Question: I am interested to know if there is a possibility to read the records of a table containing hexadecimal values and convert them on-the-fly into string datatype before displaying / using them as a results (like on the example picture, where the raw data is displayed on the left and how the program interprets it on the right portion).

Additionally, I would like to know if there is a possibility of setting a condition (e.g. where) that could be typed as a string (e.g. where like 'OS%') and DBMS could convert it to hex and search for it in a table to narrow down the end results of a query.
Thank you all in advance for your time.
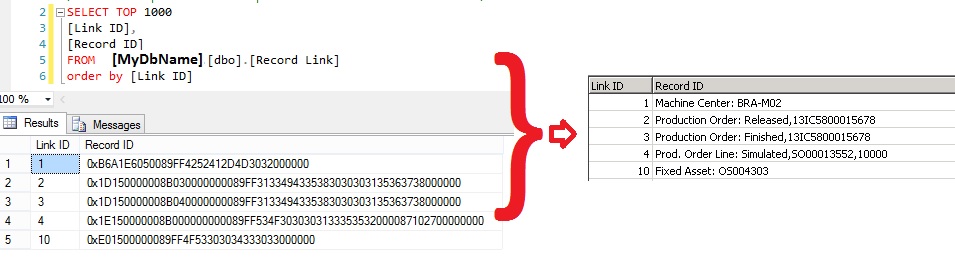
Answer: According to your information, that this column is from Microsoft Dynamics NAV it sounds really clear.
The <URL> says this:
> Specifies the record that the link is attached to.The following syntax is used:'<table name>: <primary key1>, <primary key2>, <primary key3>'
I'm pretty sure, Microsoft has a combined schema for this value, which is a bit strange but well not that hard to fiddle out I think.
If you split your values up to the 'FF', you can see two results:
'''
--0xB6A1E6050089FF4252412D4D3032000000
select convert(int,0xB6A1E6050089FF) -- Object_ID for the specified table
select convert(varchar(100),0x4252412D4D3032000000) -- Primary Key 1
'''
You can try to take this further and execute this on your machine:
'''
select object_name(convert(int,0xB6A1E6050089FF))
'''
This should give you a valid table name. Hopefully. ;-)
I can't check this on my side, as I havent those system installed. If so, I can add a short command to this result to automate the splitting for you.
Your other string can be splitted like this:
'''
--0x1E150000008B000000000089FF534F3030303133353532000087102700000000
SELECT convert(int,0x1E150000008B000000000089FF) -- 35327 (object_id)
SELECT convert(varchar(100),0x534F30303031333535320000) -- SO00013552
SELECT convert(int,0x87102700000000) -- 0
'''
I think, you need to parse it dynamically. You should check the basetable (the first part). After that, check the primary keys in their ordering. After checking this, you can dynamically parse them into their target format. The only thing, which may be a bit harder, is the part of the splitting. Normally the first part should go until the 'FF'. After that each part can be splitted by multiple zeros.